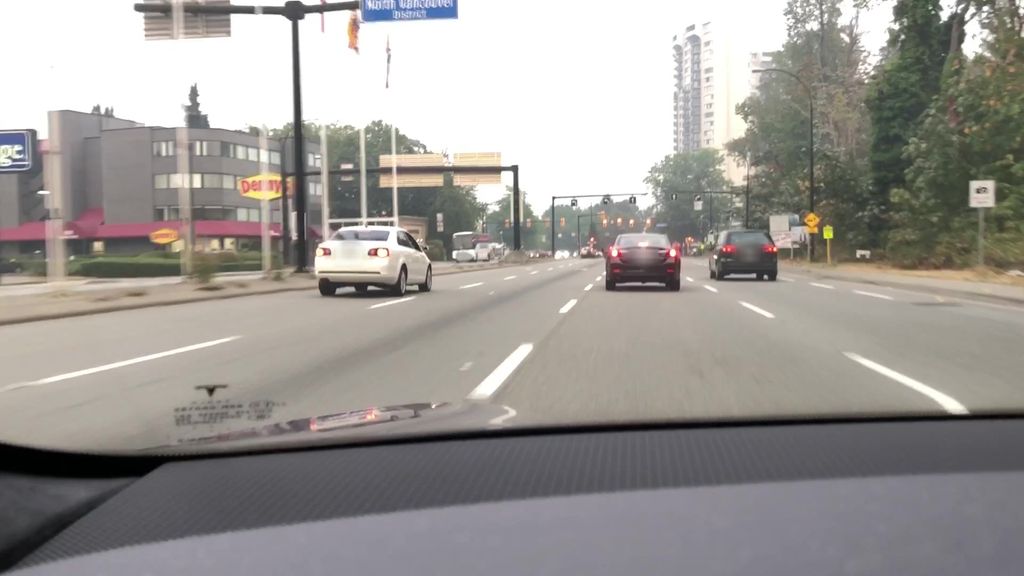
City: vancouver